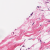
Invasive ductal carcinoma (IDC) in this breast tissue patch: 0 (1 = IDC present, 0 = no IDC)